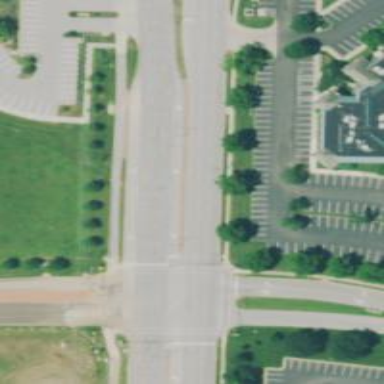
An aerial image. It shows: Road with dash markings.